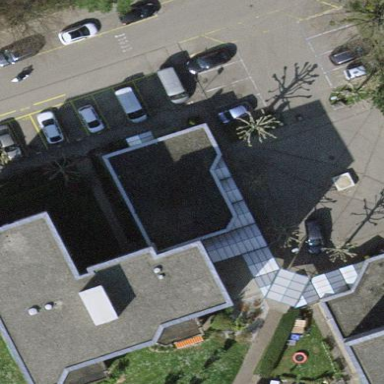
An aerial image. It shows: Post office building.